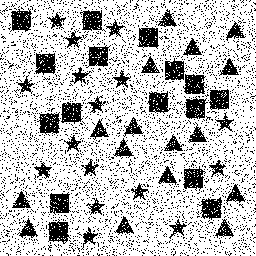
Squares: 16
Triangles: 16
Stars: 16
Total shapes: 48